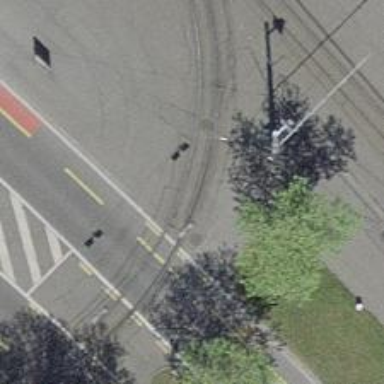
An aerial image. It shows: Tram level crossing on railway.